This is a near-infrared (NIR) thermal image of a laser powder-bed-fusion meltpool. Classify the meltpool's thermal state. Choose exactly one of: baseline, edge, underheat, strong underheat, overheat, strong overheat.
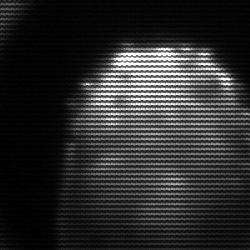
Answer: strong underheat